Question: There is a website in Joomla, the NavigationPath ist domain.tld/index.php/produkte/produkt1.html this work fine. But now i activate the SEF URL Button and Joomla generate a link like: domain.tld/produkte/produkt1.html and this did not work. I rename the htaccess.txt to .htaccess and restart Apache. Modrewrite is enable. I have no experience in Joomla so i dont know how to solve it. Can anybody help me?
Here is the Joomla SEO Section:

My .htacces Code
'''
#Options +FollowSymLinks
RewriteEngine On
RewriteBase /
RewriteCond %{QUERY_STRING} base64_encode[^(]*\([^)]*\) [OR]
RewriteCond %{QUERY_STRING} (<|%3C)([^s]*s)+cript.*(>|%3E) [NC,OR]
RewriteCond %{QUERY_STRING} GLOBALS(=|\[|\%[0-9A-Z]{0,2}) [OR]
RewriteCond %{QUERY_STRING} _REQUEST(=|\[|\%[0-9A-Z]{0,2})
RewriteRule .* - [E=HTTP_AUTHORIZATION:%{HTTP:Authorization}]
RewriteCond %{REQUEST_URI} !^/index\.php
RewriteCond %{REQUEST_URI} /component/|(/[^.]*|\.(php|html?|feed|pdf|vcf|raw))$ [NC]
RewriteCond %{REQUEST_FILENAME} !-f
RewriteCond %{REQUEST_FILENAME} !-d
RewriteRule .* index.php [L]
'''
When i try to access domain.tld/produkte/produkt1.html i get following Error in apache error.log:
'''
[Thu Mar 29 15:36:49 2012] [error] [client 10.1.1.10] File does not exist: /var/www/produkte, referer: http://domain.tld/
'''
And the Browser shows me:
'''
The requested URL /produkte/produkt1.html was not found on this server.
'''
Any suggestion to solve it?
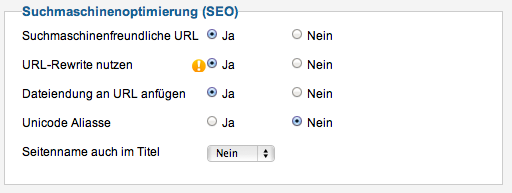
Answer: Double check that you have the correct file name for the file .htaccess
Check that your server admins haven't changed the name the server uses for these files - it is configurable so it is possible (though unlikely) that the file needs to be called something else
Add this line to your .htaccess file
immediately after the RewriteEngine On
'''
RewriteBase /
'''
Some servers also don't like the
Options +FollowSymLinks
you might try commenting that out by placing a # symbol at the start of the line